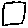
Label: square